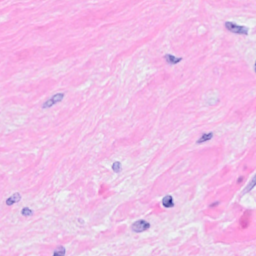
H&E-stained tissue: Breast